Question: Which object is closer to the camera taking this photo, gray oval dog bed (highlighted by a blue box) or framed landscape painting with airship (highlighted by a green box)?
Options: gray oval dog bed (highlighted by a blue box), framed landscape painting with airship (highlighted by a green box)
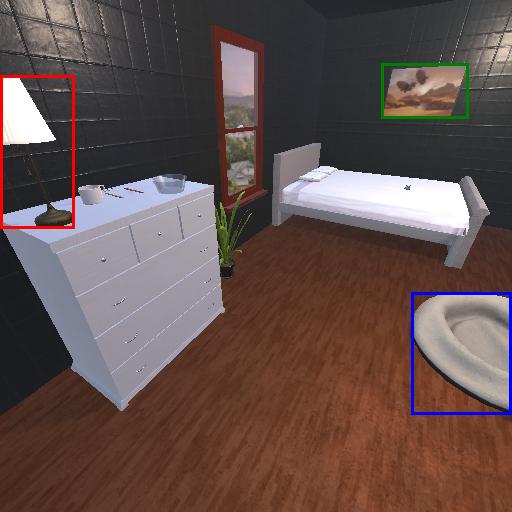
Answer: gray oval dog bed (highlighted by a blue box)